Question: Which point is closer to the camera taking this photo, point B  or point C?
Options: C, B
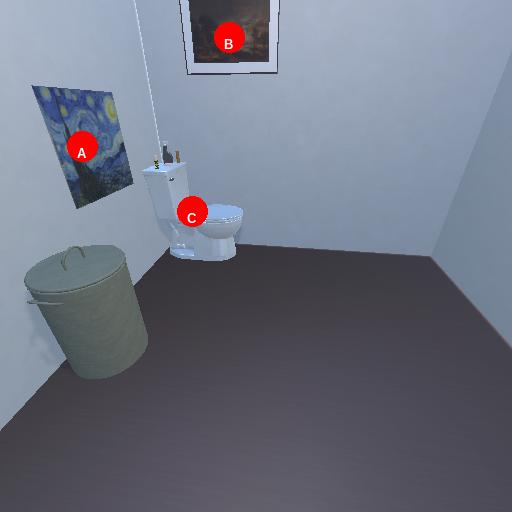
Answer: C